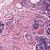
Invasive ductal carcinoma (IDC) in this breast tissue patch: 0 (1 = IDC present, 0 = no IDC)